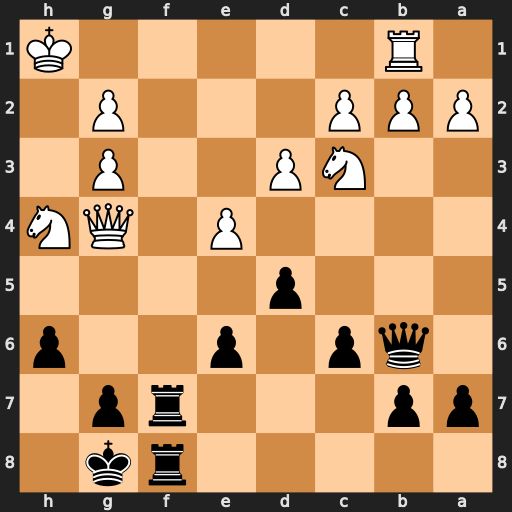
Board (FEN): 5rk1/pp3rp1/1qp1p2p/3p4/4P1QN/2NP2P1/PPP3P1/1R5K
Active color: b
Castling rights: -
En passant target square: -
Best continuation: Rf1+ Rxf1 Rxf1+ Kh2 Qg1+ Kh3 Qh1#